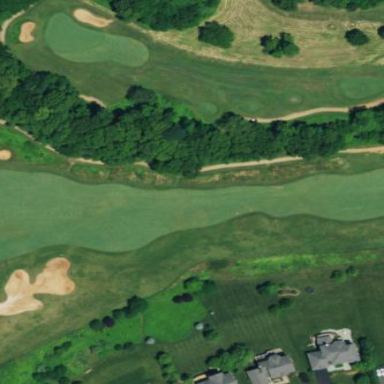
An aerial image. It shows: Golf fairway surrounded by grass.